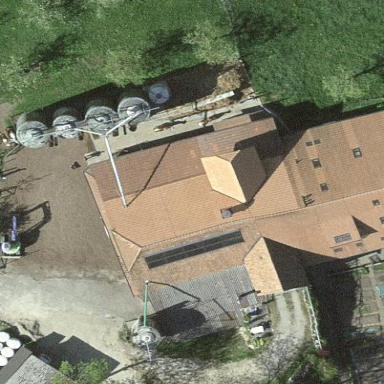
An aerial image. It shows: Farm building.